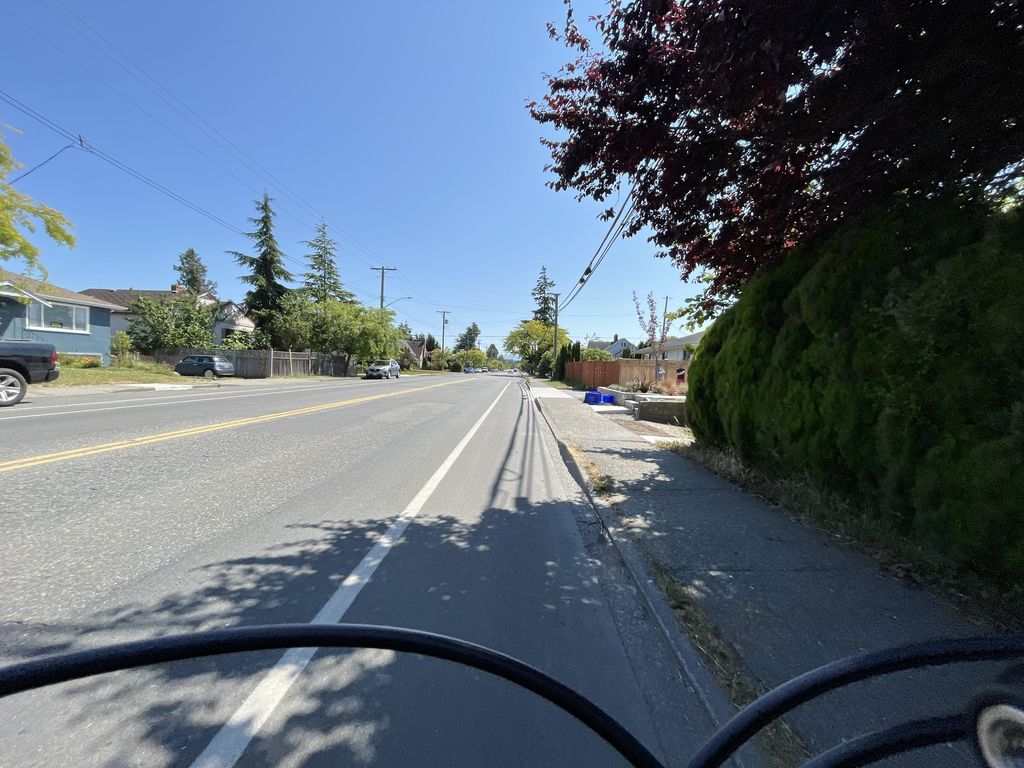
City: victoria